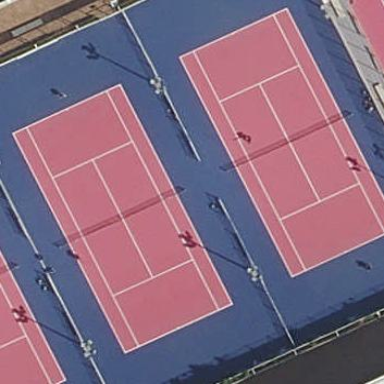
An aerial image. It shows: Tennis court on the leisure land pitch.